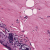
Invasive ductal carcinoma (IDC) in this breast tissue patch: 0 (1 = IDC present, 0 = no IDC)